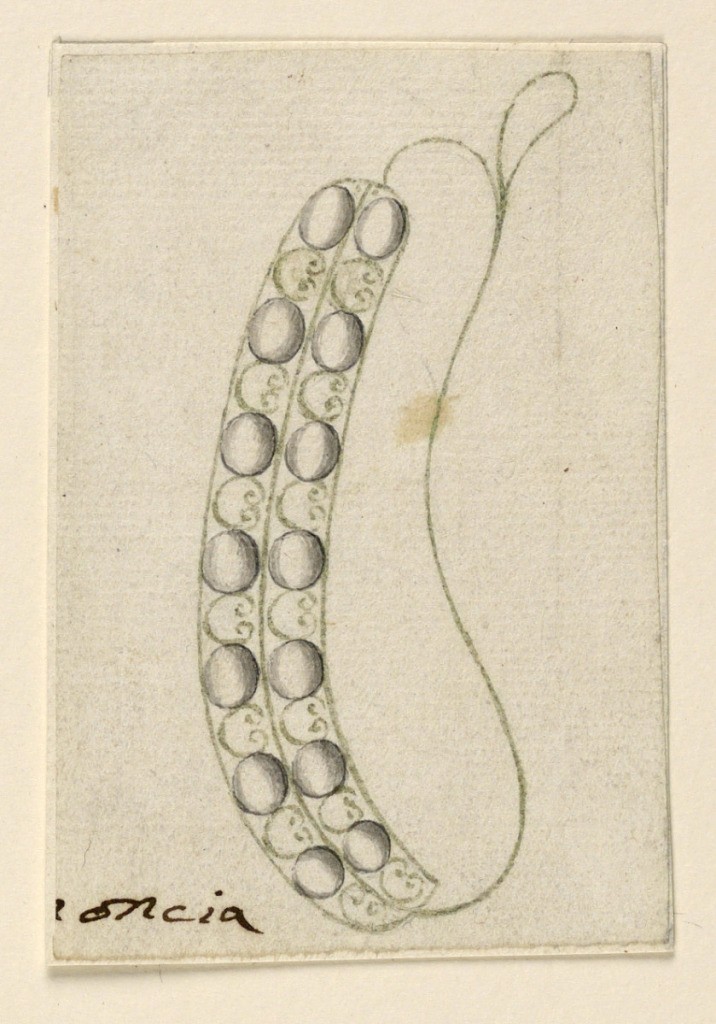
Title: Design for an Earring
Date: early 19th century
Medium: Pen and black ink, brush and gray, olive watercolor on paper
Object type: Drawing
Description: Jewelry design for an earring. Ring with a large and small slope. On the front (at left), a double row of seven diamonds connected by scrolls, shaped like the outline of a palmette.